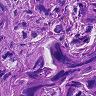
Metastatic tissue present: yes